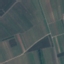
Land use / land cover class: PermanentCrop